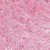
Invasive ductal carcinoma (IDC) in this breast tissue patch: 0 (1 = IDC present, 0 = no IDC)